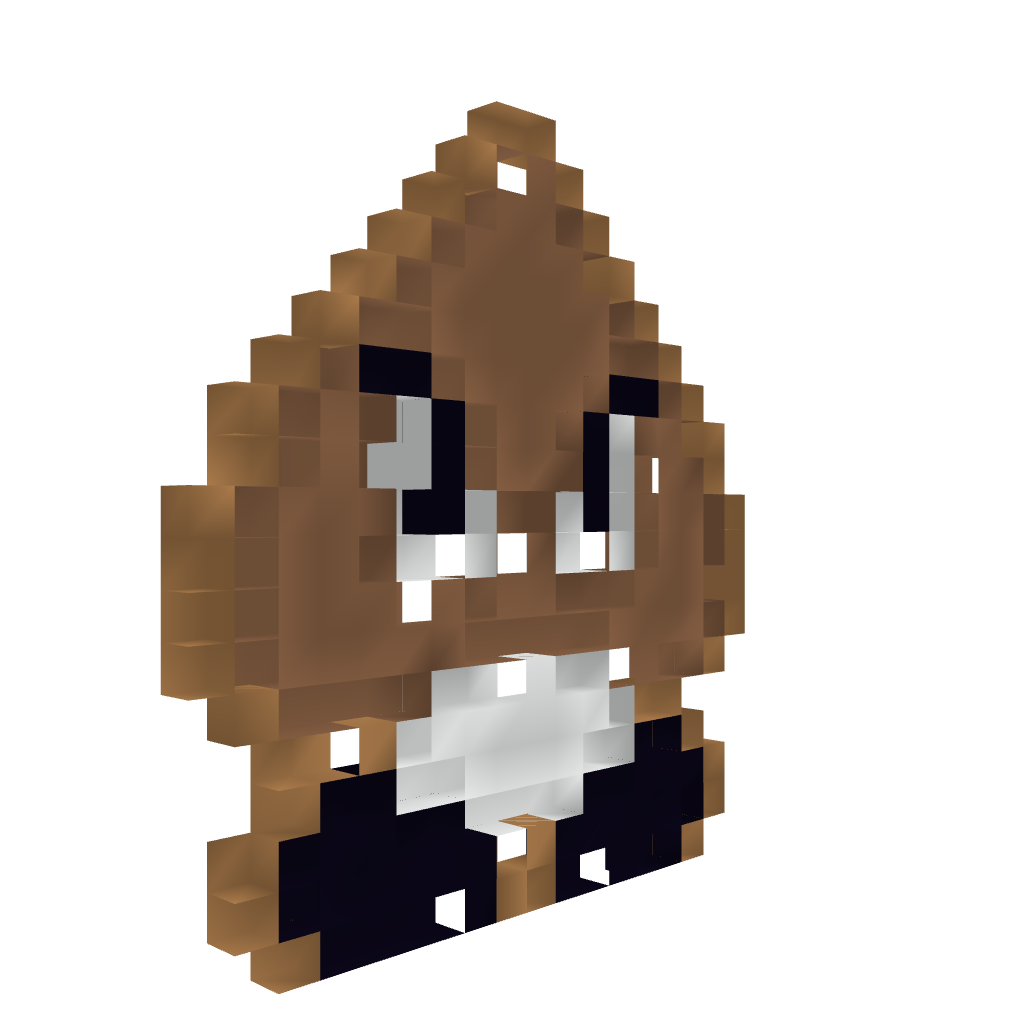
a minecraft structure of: Super Mario Goomba